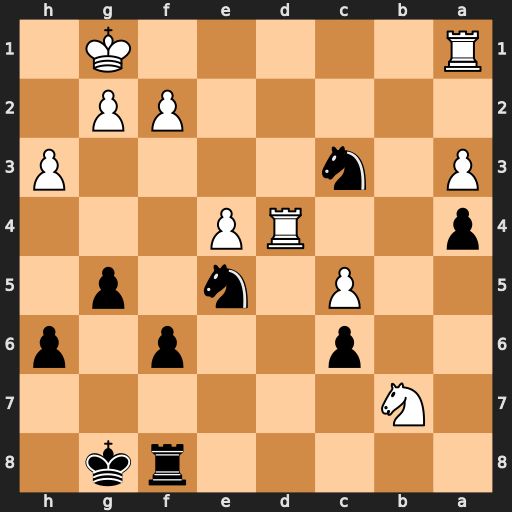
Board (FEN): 5rk1/1N6/2p2p1p/2P1n1p1/p2RP3/P1n4P/5PP1/R5K1
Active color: b
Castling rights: -
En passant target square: -
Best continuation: Ne2+ Kh2 Nxd4